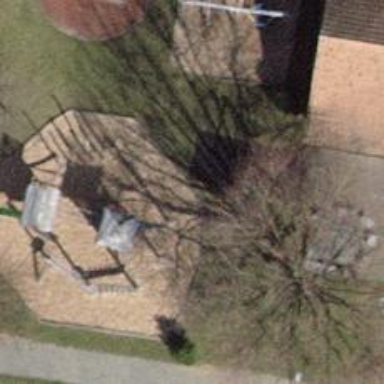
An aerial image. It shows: Playground area for leisure activities on the land.